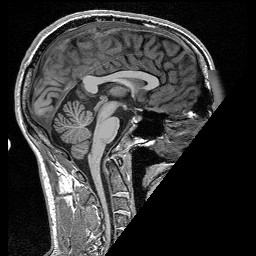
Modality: T1w
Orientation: sagittal